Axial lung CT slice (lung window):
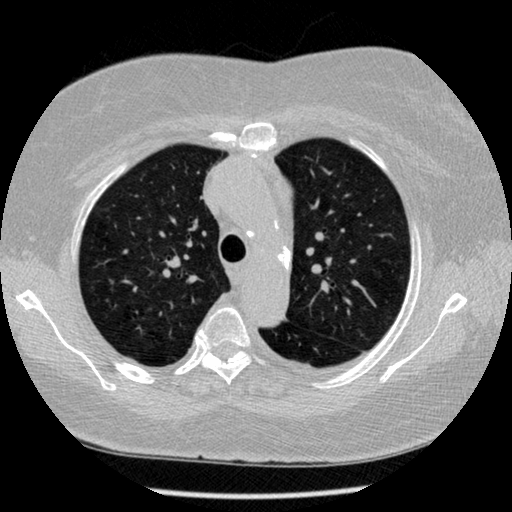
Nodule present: no